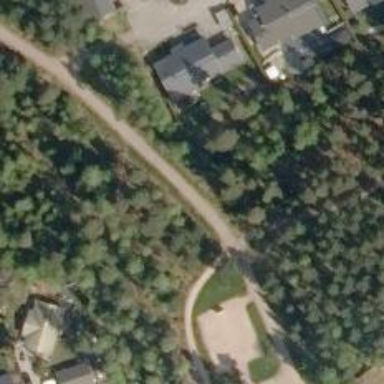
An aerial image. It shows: Cycleway.